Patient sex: M
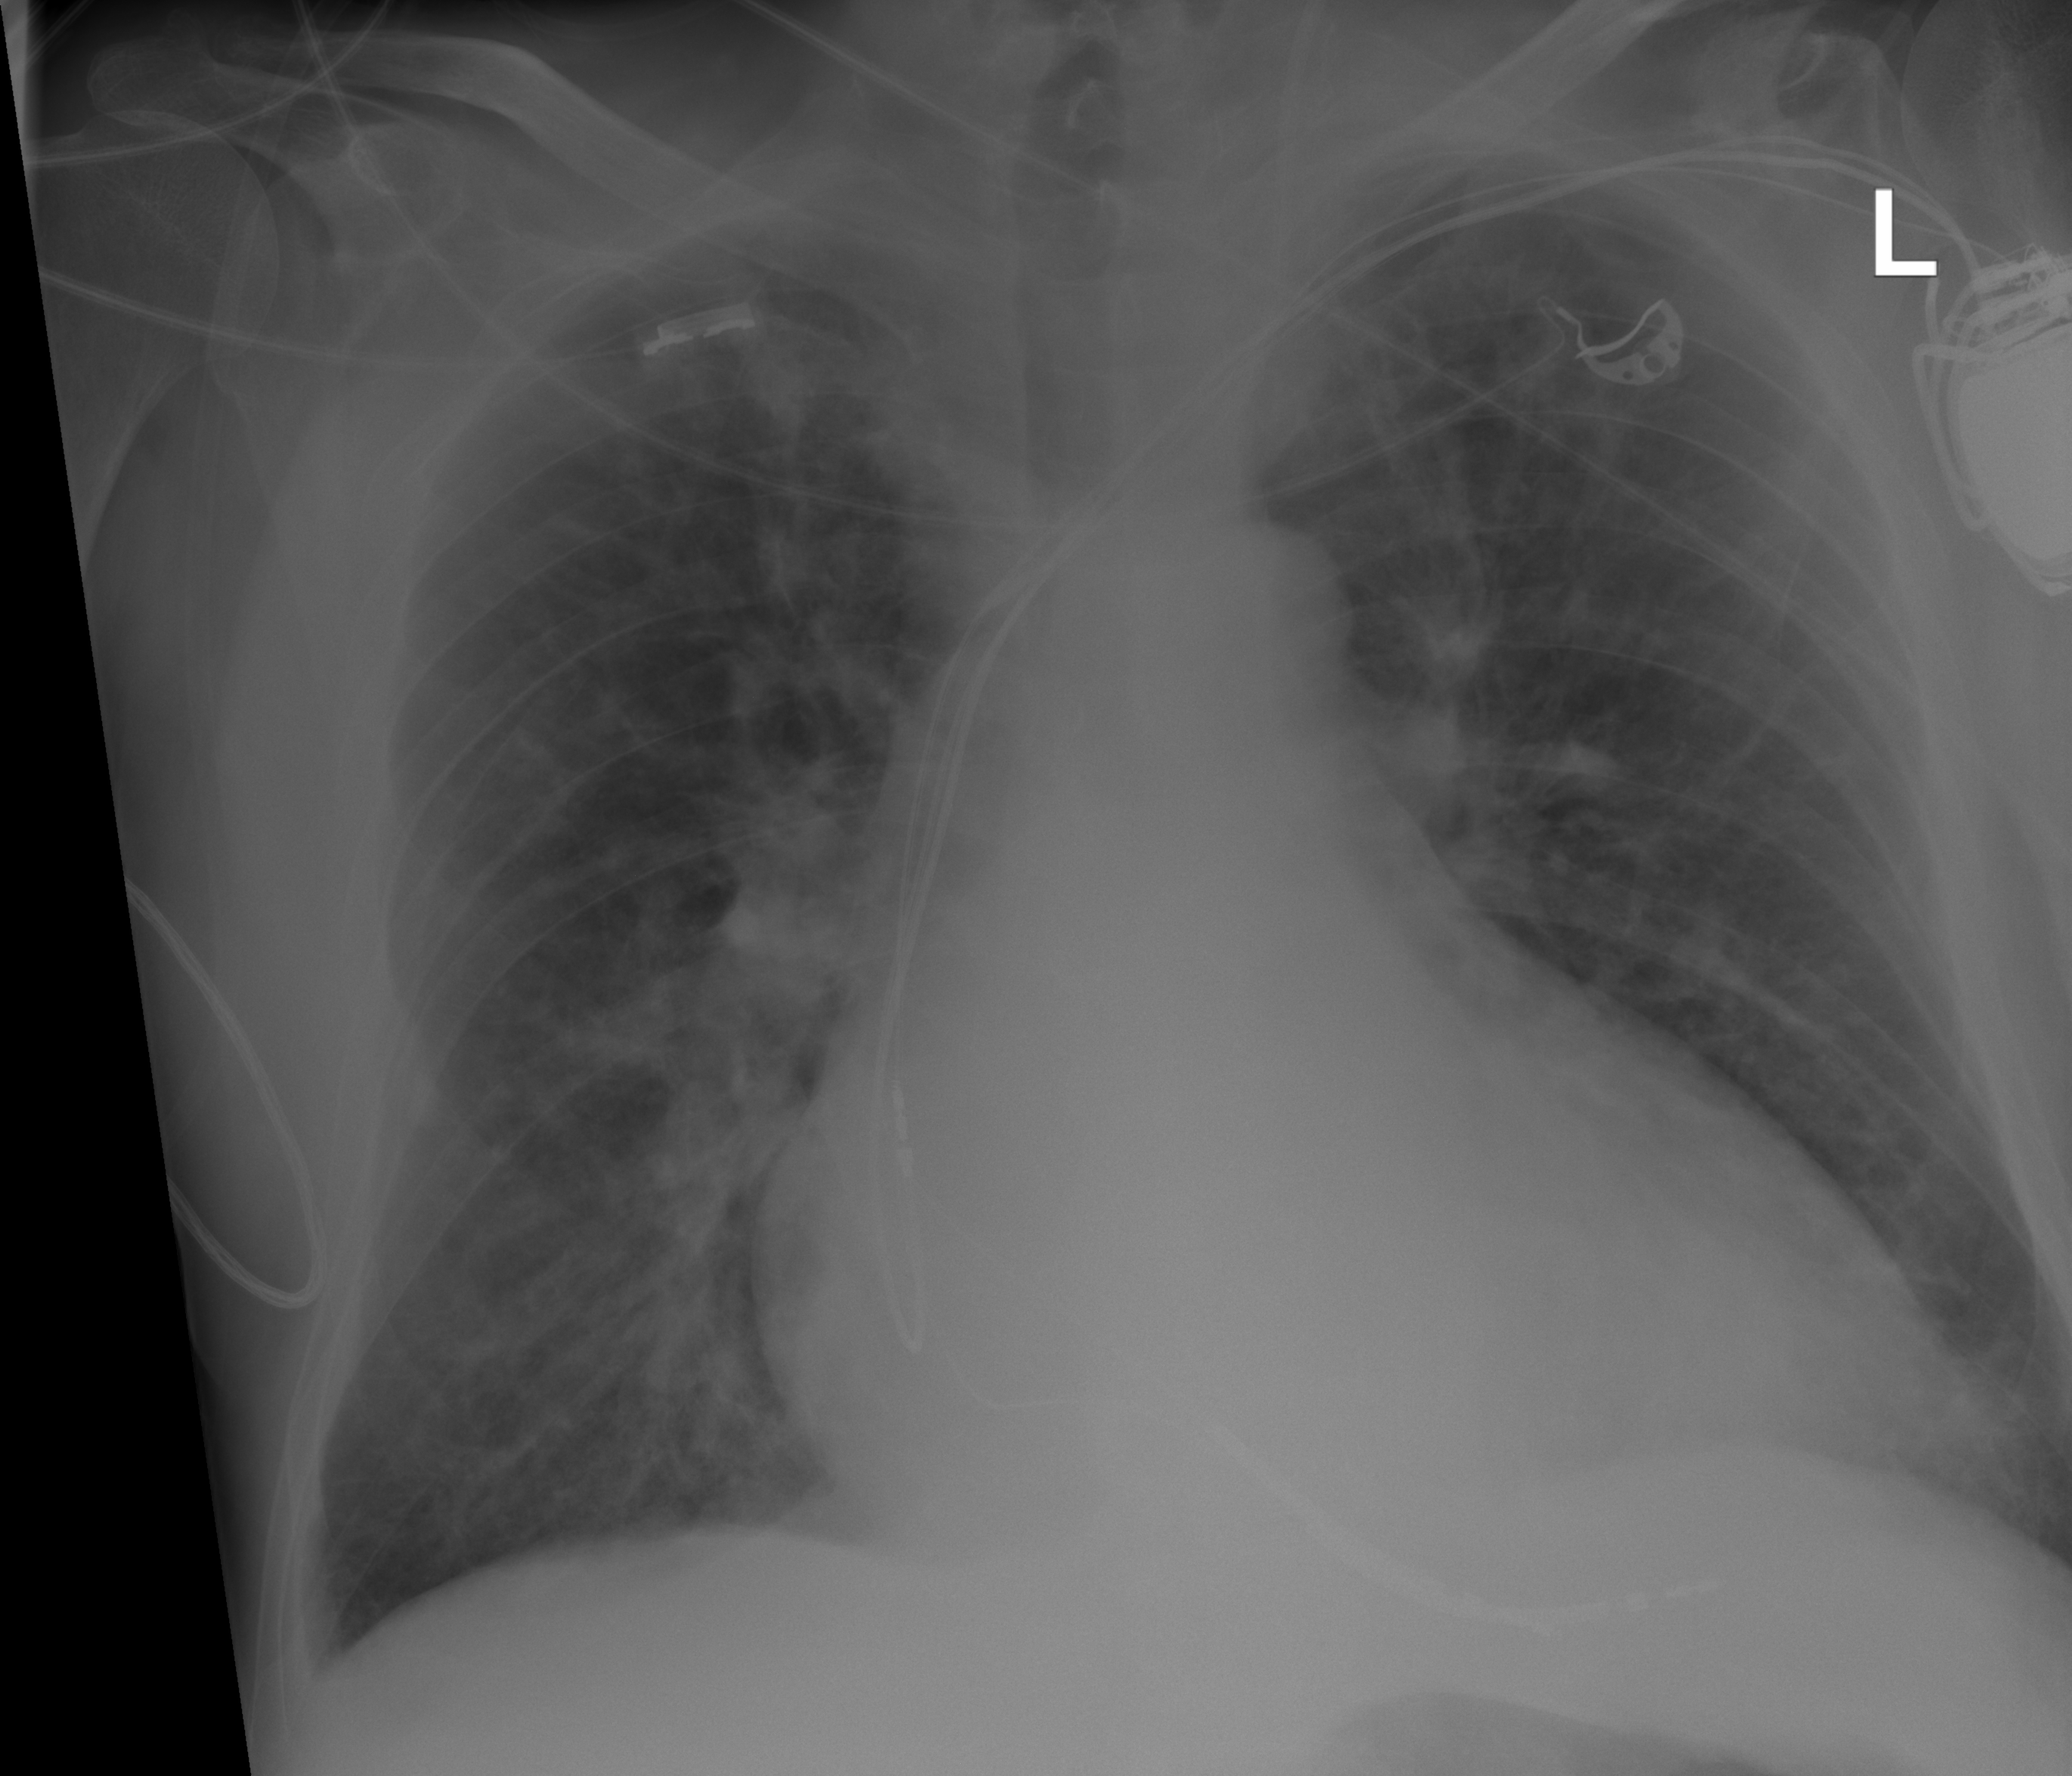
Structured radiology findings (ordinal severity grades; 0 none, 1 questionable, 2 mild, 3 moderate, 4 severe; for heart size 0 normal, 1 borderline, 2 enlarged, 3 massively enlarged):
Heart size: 3
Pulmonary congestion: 3
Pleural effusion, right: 0
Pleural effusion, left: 0
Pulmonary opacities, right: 2
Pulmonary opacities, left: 2
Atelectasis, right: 0
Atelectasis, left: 0